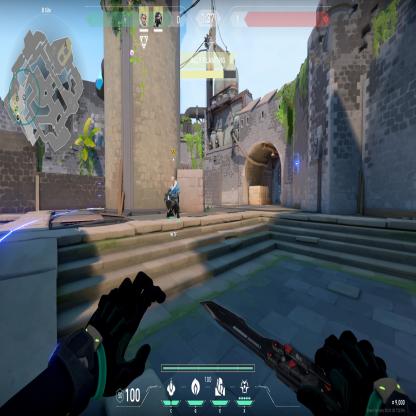
Label: teammate